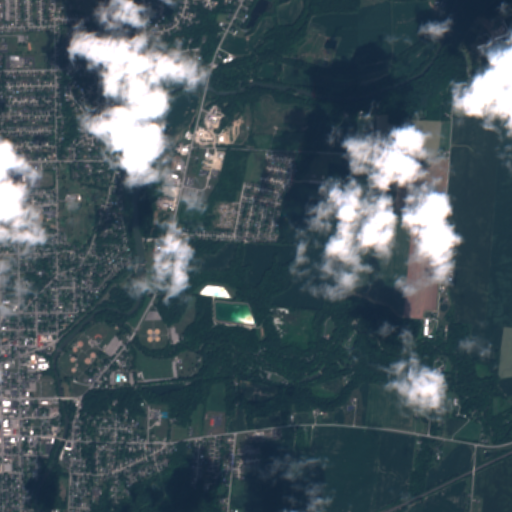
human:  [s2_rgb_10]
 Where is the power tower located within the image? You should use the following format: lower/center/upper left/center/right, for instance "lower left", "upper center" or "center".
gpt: The power tower is located in the upper right of the image.
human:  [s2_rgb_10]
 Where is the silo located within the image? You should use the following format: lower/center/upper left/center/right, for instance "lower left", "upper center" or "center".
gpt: The silo is located in the center right of the image.
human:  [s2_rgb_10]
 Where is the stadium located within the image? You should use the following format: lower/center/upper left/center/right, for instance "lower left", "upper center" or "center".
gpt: The stadium is located in the lower left of the image.
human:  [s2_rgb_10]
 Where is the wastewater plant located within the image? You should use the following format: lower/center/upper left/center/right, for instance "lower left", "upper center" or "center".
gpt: The wastewater plant is located in the lower left of the image.
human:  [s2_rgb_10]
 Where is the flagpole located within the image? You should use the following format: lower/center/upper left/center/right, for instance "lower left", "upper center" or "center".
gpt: The flagpole is located in the lower center of the image.
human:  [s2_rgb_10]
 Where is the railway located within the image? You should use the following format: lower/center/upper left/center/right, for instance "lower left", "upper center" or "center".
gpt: The railway is located in the lower of the image.
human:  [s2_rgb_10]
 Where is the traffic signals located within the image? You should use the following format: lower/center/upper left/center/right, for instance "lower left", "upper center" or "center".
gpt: The traffic signals is located in the left of the image.
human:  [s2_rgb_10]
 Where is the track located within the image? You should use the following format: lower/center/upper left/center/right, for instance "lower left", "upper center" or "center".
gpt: There is no track in the image.